Question: I'm working on an iOS app and am having some trouble with making a http request using AFNetworking.
When I run the code I get the error: EXC_BAD_ACCESS(code=2 address=0x0).
The error is occurring when I attempt to setCompletionBlock.
I'm new to Objective-C and this has me stumped.
Thank you in advance. Everyone's help is appreciated!
'''
#import "AFNetworking.h"
#import <Cordova/CDV.h>
#import "UploadImg.h"
@implementation UploadImg
- (void) uploadImg:(NSMutableArray*)arguments withDict:(NSMutableDictionary*)options{
NSURL *url = [NSURL URLWithString:@"http://test.com/mobile/"];
AFHTTPClient *httpClient = [[AFHTTPClient alloc] initWithBaseURL:url];
NSData *imageData = [NSData dataFromBase64String:[arguments objectAtIndex:1]];
NSMutableDictionary *params = [[NSMutableDictionary alloc] init];
[params setObject:@"TEST_STYLE" forKey:@"styleType"];
NSMutableURLRequest *request = [httpClient multipartFormRequestWithMethod:@"POST" path:@"/upload.php" parameters:params constructingBodyWithBlock: ^(id <AFMultipartFormData>formData) {
[formData appendPartWithFileData:imageData name:@"imageName" fileName:@"image.png" mimeType:@"image/png"];
}];
AFHTTPRequestOperation *operation = [[AFHTTPRequestOperation alloc]initWithRequest:request];
[operation setCompletionBlockWithSuccess:^(AFHTTPRequestOperation *operation, id responseObject) {
NSLog(@"success");
}
failure:^(AFHTTPRequestOperation *operation, NSError *error) {
NSLog(@"error");
}];
[operation start];
}
@end
'''

Thanks again!
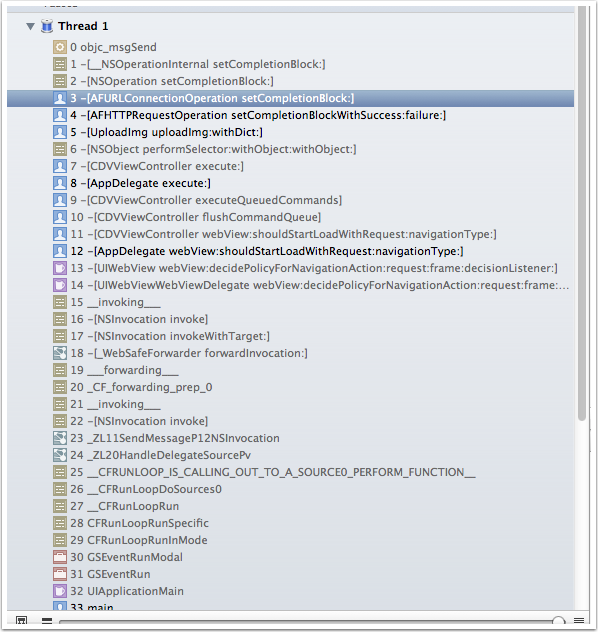
Answer: I was able to solve this by changing the build settings.
Under the linking header change the "Other linker flags", click the entry for -weak_library and replace it with -weak-lSystem
From question: <URL>